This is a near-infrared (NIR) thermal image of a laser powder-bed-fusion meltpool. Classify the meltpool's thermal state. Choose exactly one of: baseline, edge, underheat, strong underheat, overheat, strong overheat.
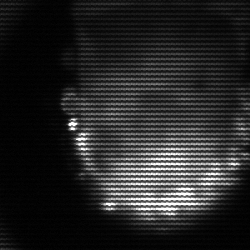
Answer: baseline